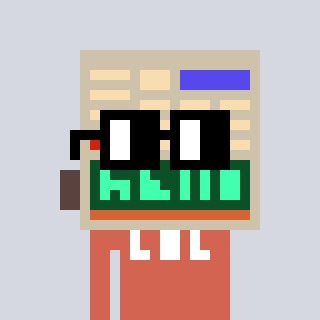
a pixel art character with square black glasses, a calculator-shaped head and a peachy-colored body on a cool background